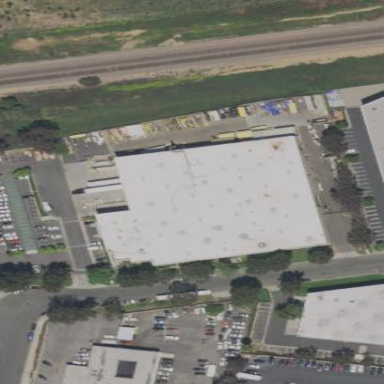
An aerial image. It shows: Warehouse building.